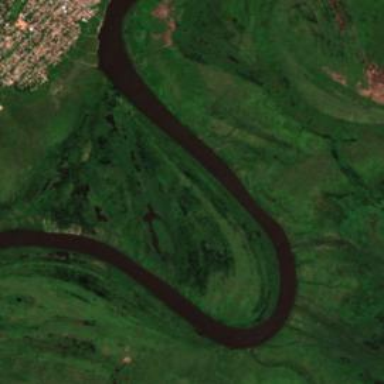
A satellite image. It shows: Beautiful view of river.